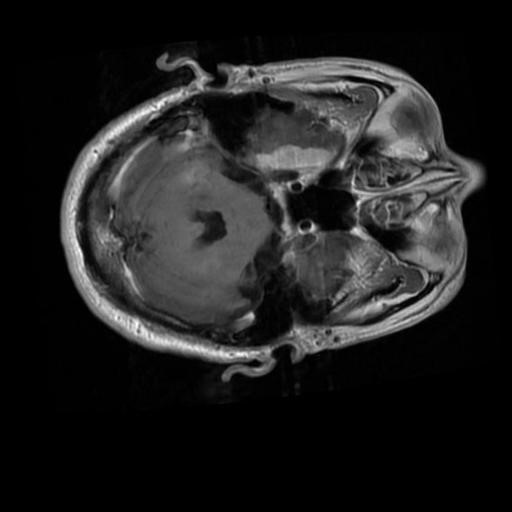
Label: brain_menin